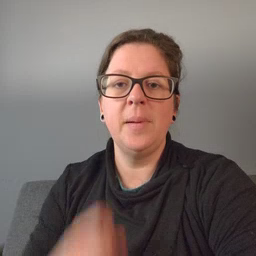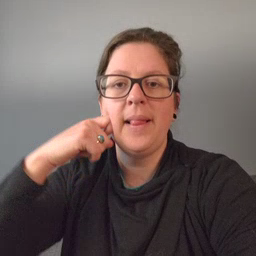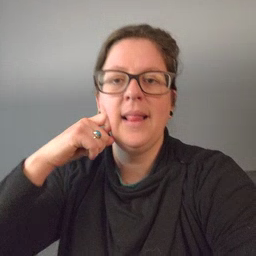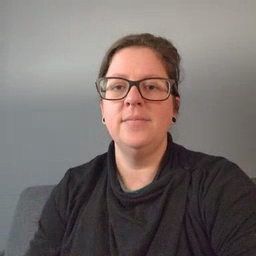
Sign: apple